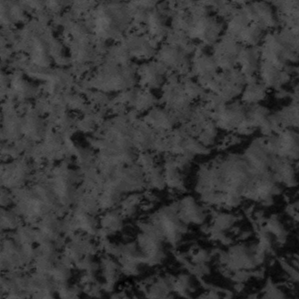
Label: frost